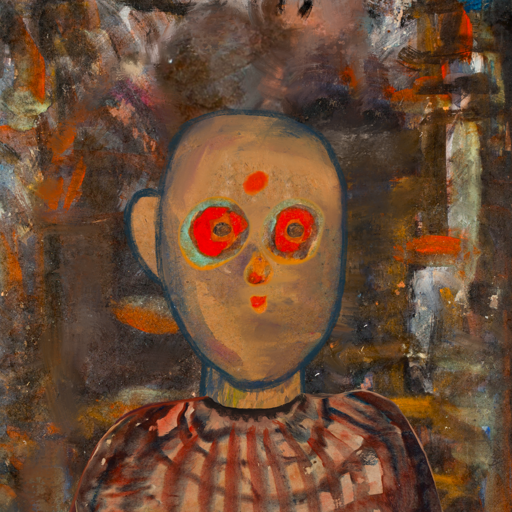
Background: GypsyQueen, Head And Neck Front: In_The_Sun, Face Front: Sisters, Bust: Orphan, Hair Front: Blank, Head Accessory: Blank, Second Necklace: Blank, Necklace: Blank, Baby: Blank